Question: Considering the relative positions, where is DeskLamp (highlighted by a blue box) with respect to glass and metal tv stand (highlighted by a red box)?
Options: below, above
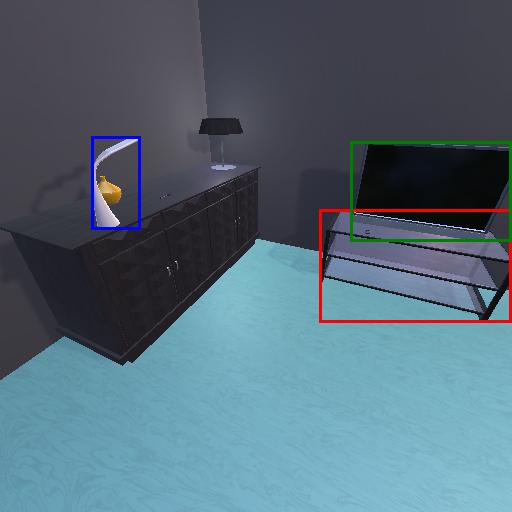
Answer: below